Question: In this theme: <URL> If you "inspect element" on the green portion (the element is named '<header>'
) and look at the list of all of its properties you'll notice that it has pixel values for height and width that dynamically change as you re-size the window.
Where are these values coming from?
I.e. If I was going to float something on top of it to cover, how would I make sure it stayed the same height?
Here's the values I'm referring to when inspected on chrome:

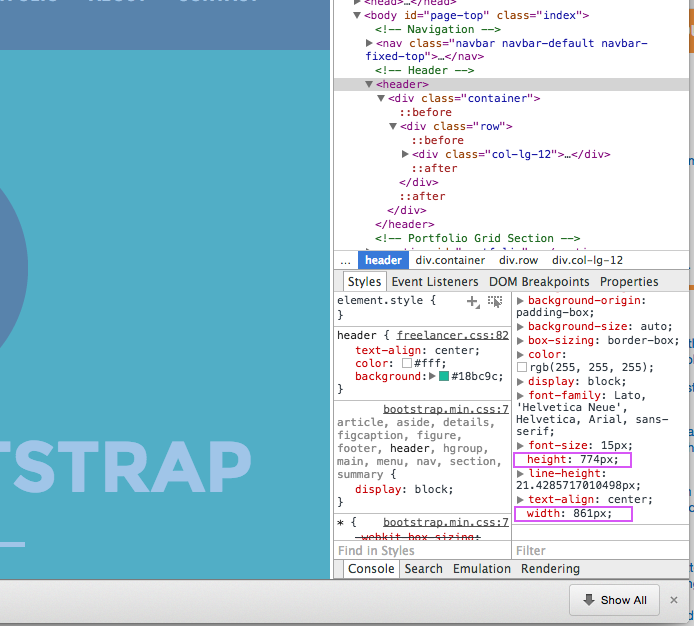
Answer: Nothing magic. You're looking at the which are dynamic as you approach to window resize. If you take a look at 'styles' for the '<header>' element you'll notice that it's a classic HTML5 '<header>' block element which has 'auto' () width by default (like all block-level elements). Resizing the window you'll get the currently computed Element Size.
'''
| this is some long content here |
| [IMAGE] | -- responsive width since 'width:auto;'
| more nice text | -- height dictated by content
'''
vs:
'''
| this is |
| some |
| long |
| content | -- responsive width since 'width:auto;'
| here |
| [IMAGE] |
| more nice |
| text | -- height dictated by content
'''